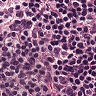
Metastatic tissue present: no